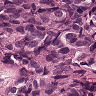
Metastatic tissue present: yes